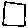
Label: square